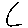
Label: cat